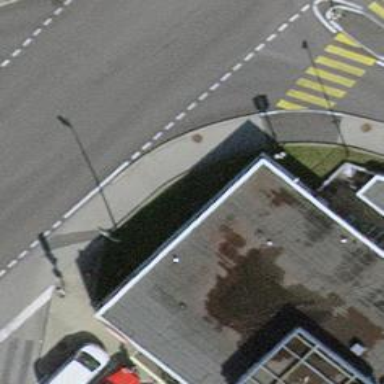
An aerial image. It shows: Fuel station.